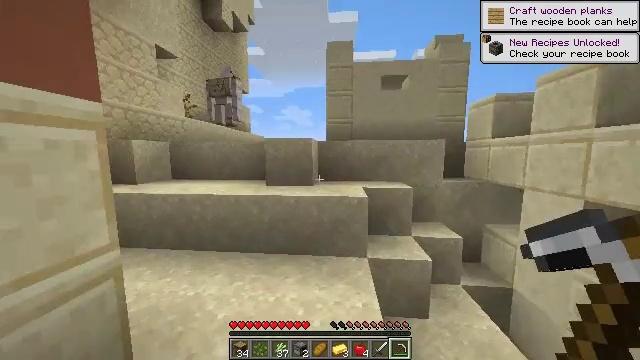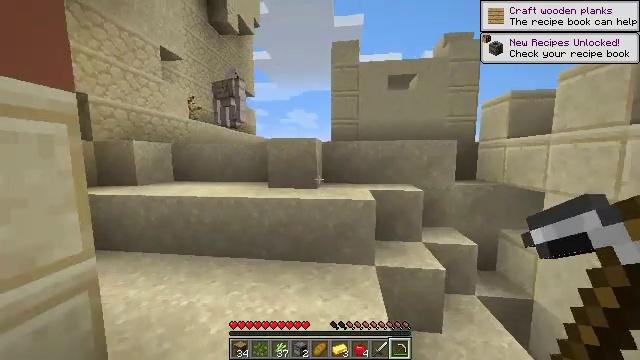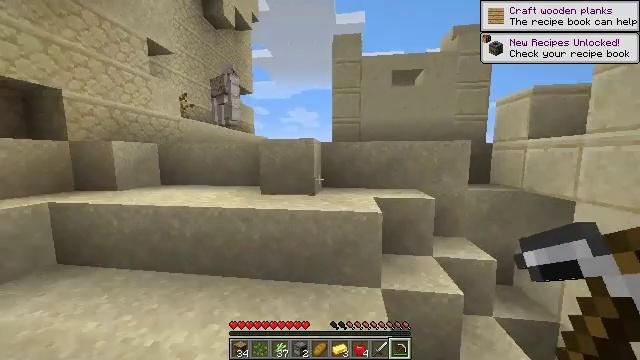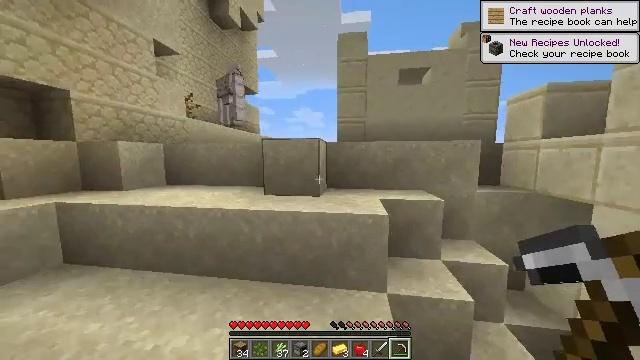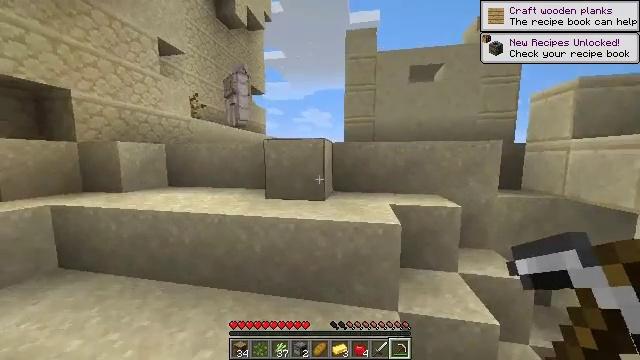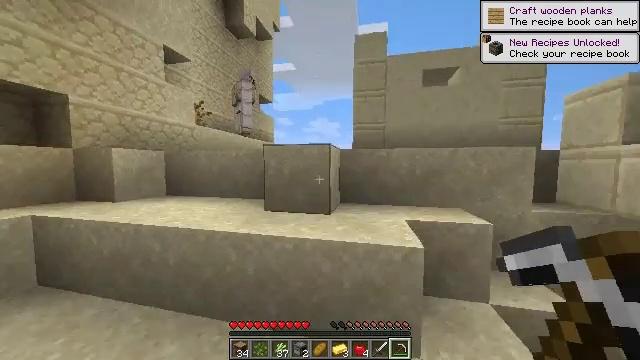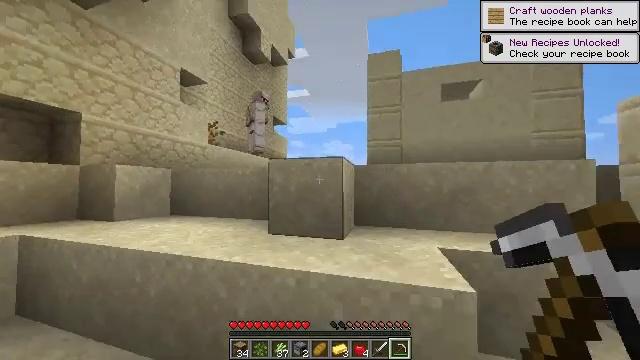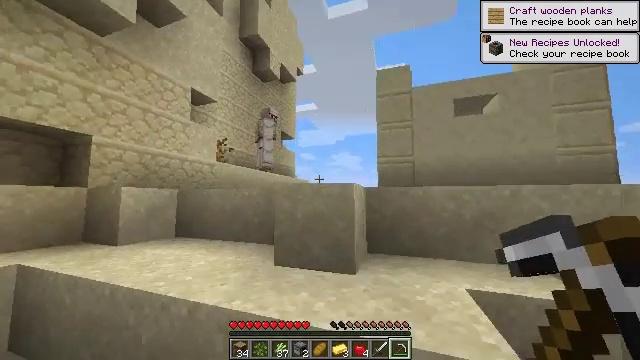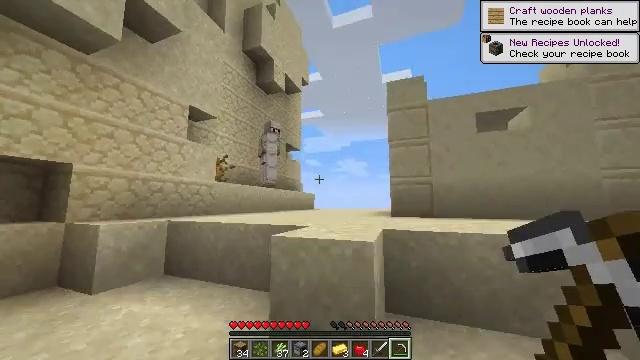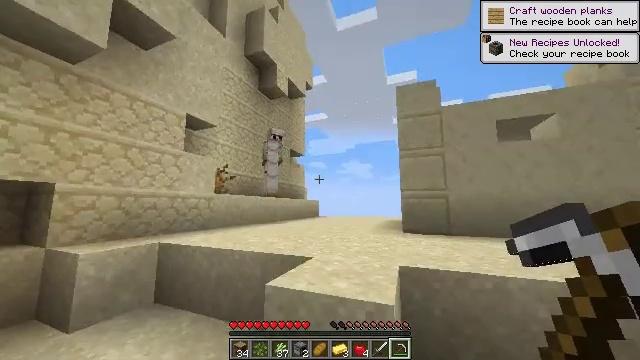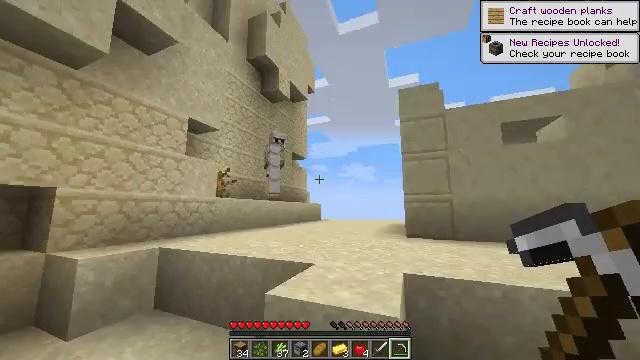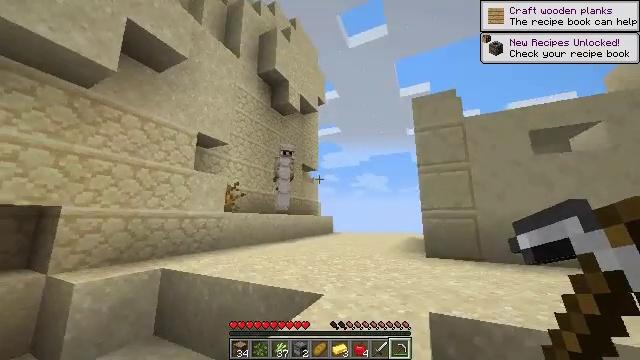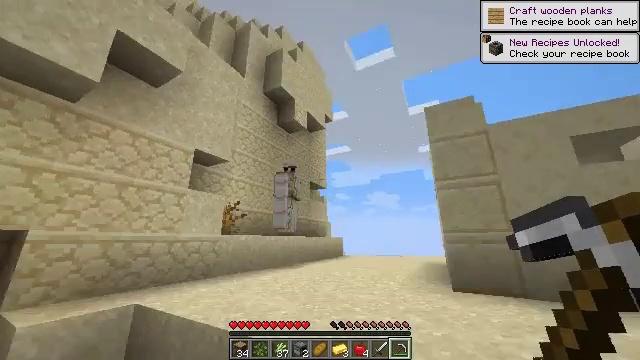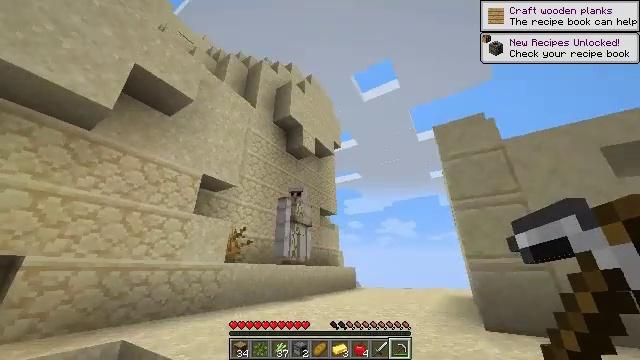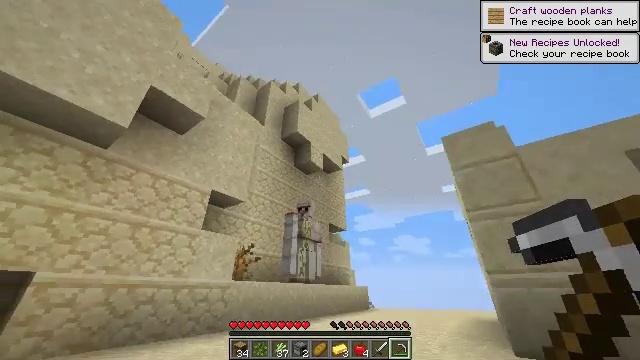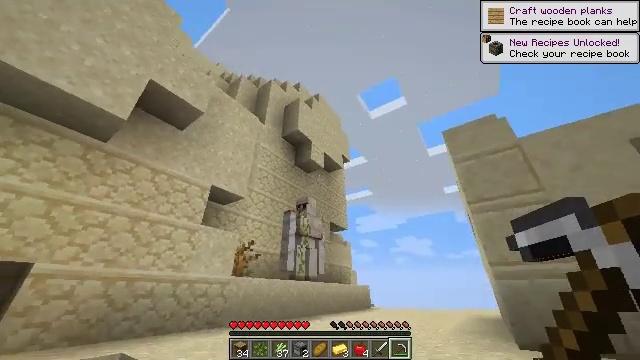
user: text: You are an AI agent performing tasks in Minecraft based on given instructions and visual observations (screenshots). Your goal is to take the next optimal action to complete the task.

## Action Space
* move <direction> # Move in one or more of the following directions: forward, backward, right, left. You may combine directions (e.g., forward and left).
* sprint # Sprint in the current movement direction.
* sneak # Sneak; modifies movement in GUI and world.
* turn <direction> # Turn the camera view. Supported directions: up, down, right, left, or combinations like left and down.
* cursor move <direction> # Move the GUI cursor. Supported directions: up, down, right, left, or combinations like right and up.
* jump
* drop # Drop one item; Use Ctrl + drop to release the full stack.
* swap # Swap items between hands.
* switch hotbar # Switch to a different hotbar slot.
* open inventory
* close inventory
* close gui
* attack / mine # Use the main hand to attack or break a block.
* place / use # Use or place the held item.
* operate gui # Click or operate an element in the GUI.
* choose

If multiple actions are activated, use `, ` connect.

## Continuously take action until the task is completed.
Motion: motion action
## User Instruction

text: Gather the green bed.
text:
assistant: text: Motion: move forward, turn left
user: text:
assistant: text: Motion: move forward
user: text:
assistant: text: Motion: move forward, turn left
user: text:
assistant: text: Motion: move forward, turn left
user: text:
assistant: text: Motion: move forward, turn left and up
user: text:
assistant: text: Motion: move forward, turn left and up
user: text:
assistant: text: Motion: move forward, turn left and up, jump
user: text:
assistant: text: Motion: move forward, turn left and up, jump
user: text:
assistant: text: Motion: move forward, turn left, jump
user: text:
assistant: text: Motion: move forward and move right, jump
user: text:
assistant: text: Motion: move forward and move right, turn left and up, jump
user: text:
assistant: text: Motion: move forward and move right, turn left and up
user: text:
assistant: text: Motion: move forward and move right, turn left and up
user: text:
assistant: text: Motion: move forward and move right, turn left and up
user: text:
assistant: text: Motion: move forward and move right
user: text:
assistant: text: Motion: move forward
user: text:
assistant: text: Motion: turn left and up
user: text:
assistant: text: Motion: turn left and up
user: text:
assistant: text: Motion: turn left
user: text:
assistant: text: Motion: turn left
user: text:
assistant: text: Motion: turn left
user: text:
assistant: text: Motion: turn left and down, jump
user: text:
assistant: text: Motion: turn left, jump
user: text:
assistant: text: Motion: turn left, jump
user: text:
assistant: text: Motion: turn left, jump
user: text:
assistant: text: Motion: move right, turn left, jump
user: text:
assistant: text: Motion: move right, turn left, jump
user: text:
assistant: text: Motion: move right, turn left, jump
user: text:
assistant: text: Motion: move right, turn left, jump
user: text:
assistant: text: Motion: move right, turn left, jump